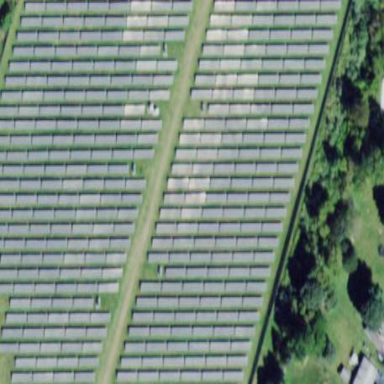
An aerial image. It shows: Industrial area with solar power plant using photovoltaic technology.